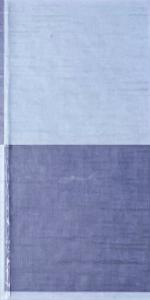
Label: Empty